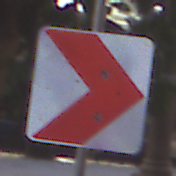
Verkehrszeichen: RichtungstafelnInKurvenKleinLinks
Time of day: MorningAfternoon
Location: Outdoor (Urban)
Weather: Clear
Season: NotSpecified
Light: Natural